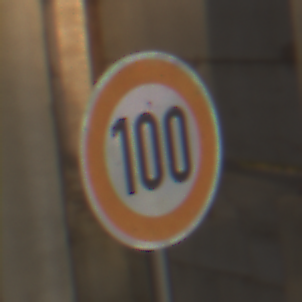
Verkehrszeichen: Geschwindigkeit100
Umgebung: Roofed, Suburban
Tageszeit: SunriseSunset
Wetter: Clear
Licht: Natural
Jahreszeit: NotSpecified
Kontrast: MediumContrast